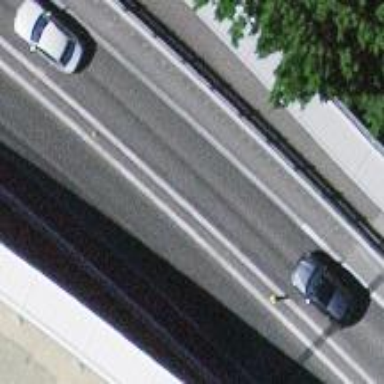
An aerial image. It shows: Asphalt road designated as trunk highway.